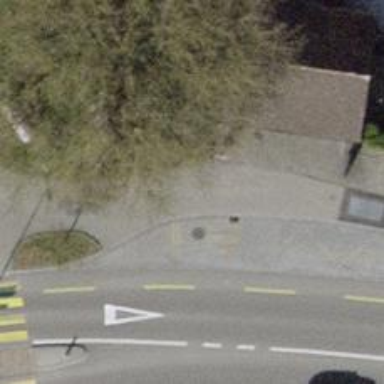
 serving as platform for public transportation."